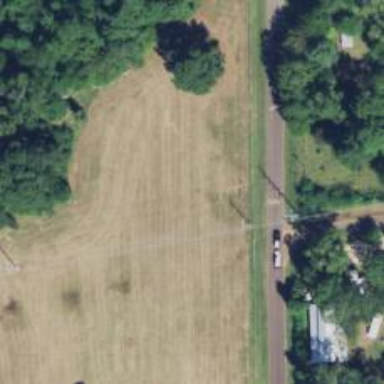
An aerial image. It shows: Power pole.